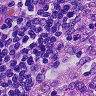
Metastatic tissue present: no